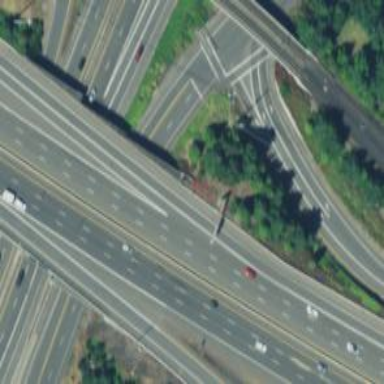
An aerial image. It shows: Connector bridge for motorway traffic.